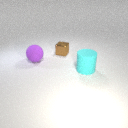
small brown metal cube behind large purple rubber sphere